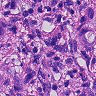
Metastatic tissue present: yes